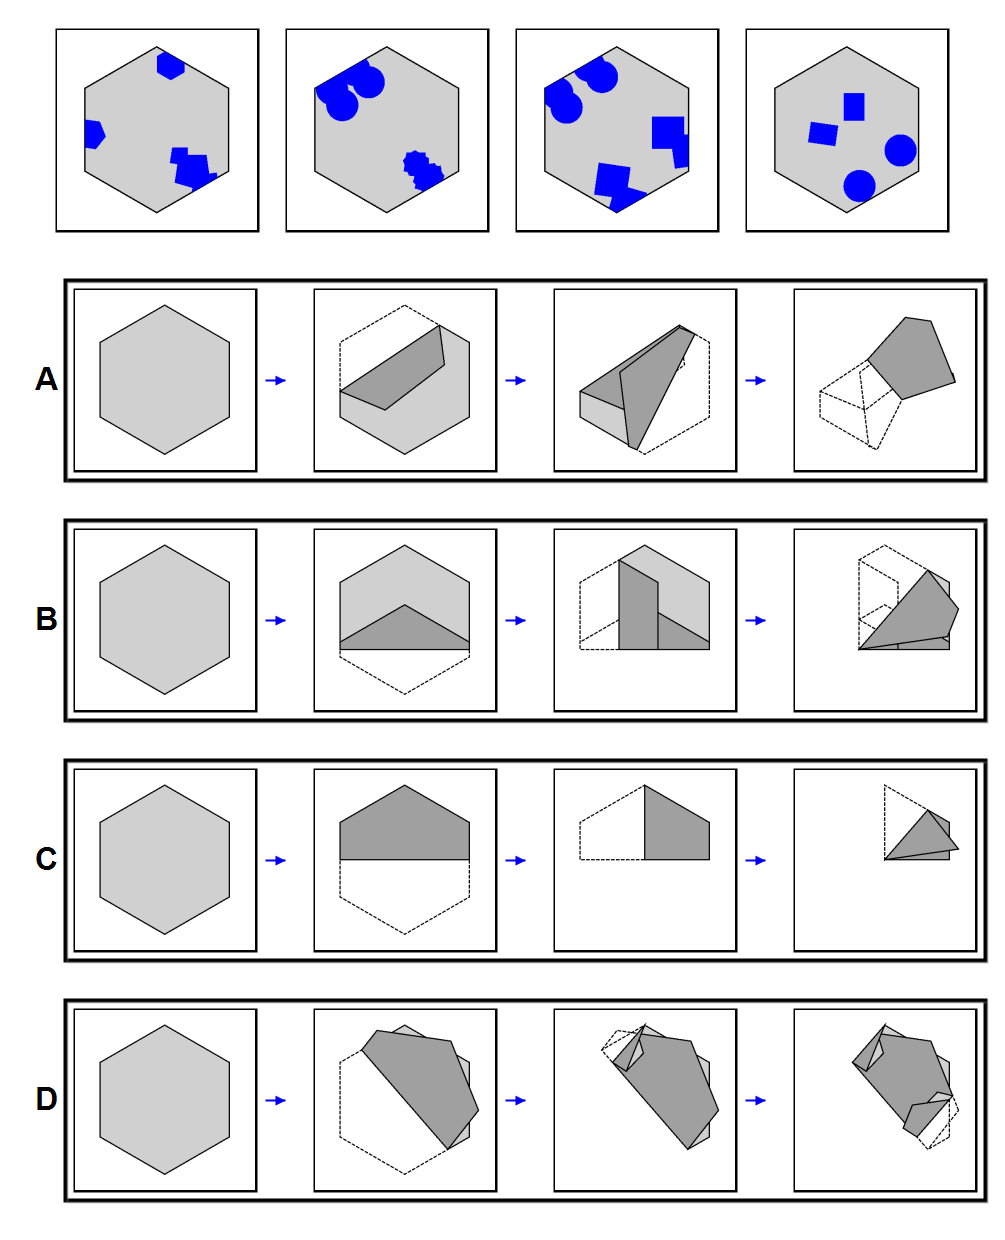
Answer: D